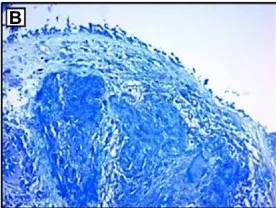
Histopathological examination:. Non-necrotizing granulomas in bronchial mucosa, and ,acid-fast stain showing absence of AFB.
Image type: pathology (acid_fast)